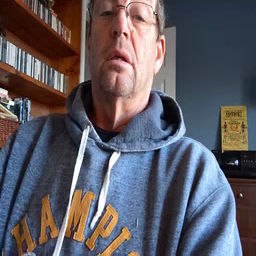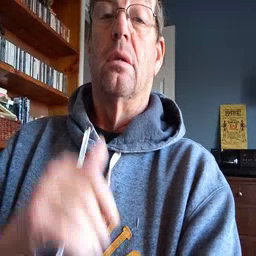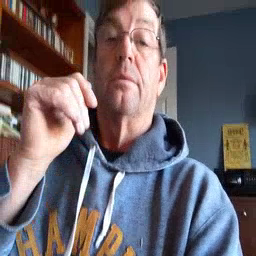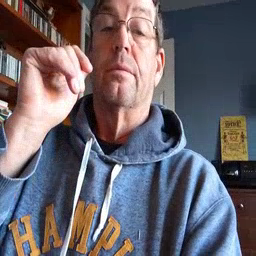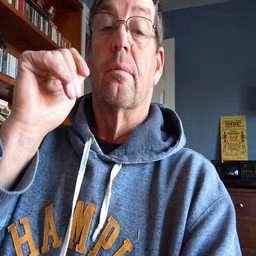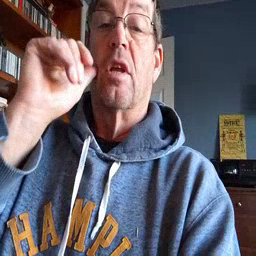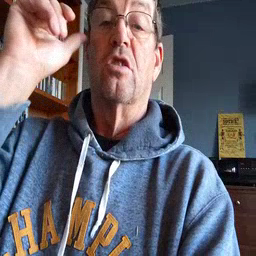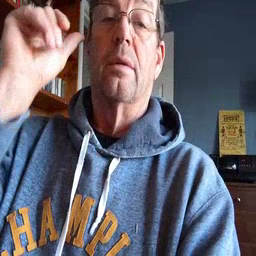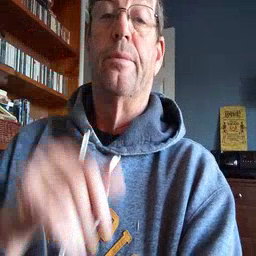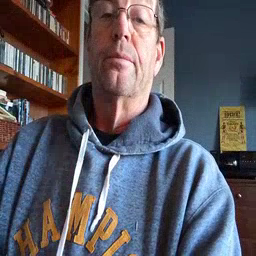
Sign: yesterday